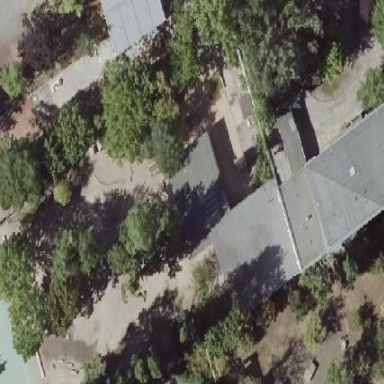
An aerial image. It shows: School building with canteen.